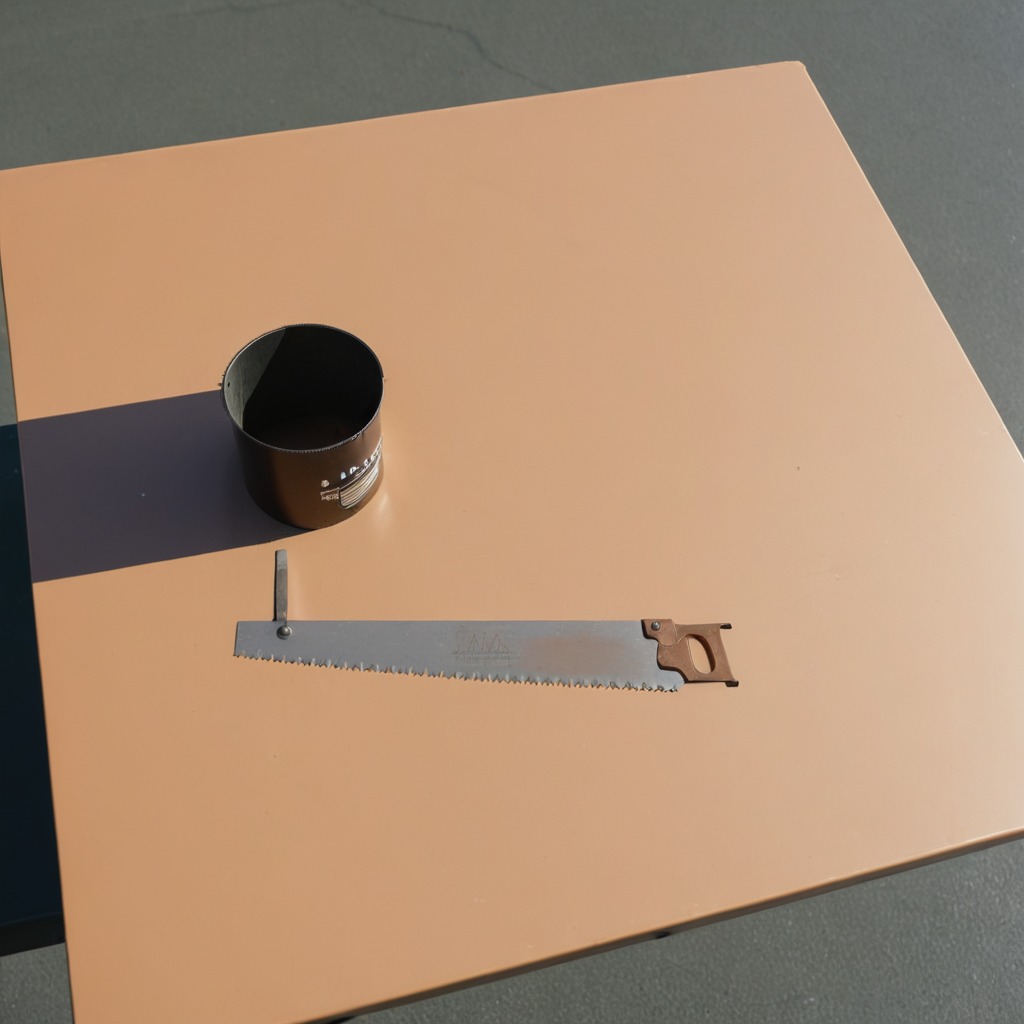
A handheld metal saw is lying on a clean utility table in a temporary outdoor tool station afternoon light present textured surface.